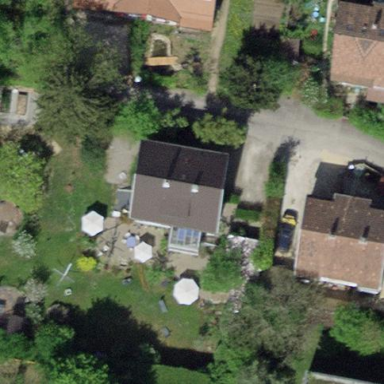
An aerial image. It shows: Simple and straightforward house.